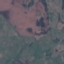
Land use / land cover class: Pasture